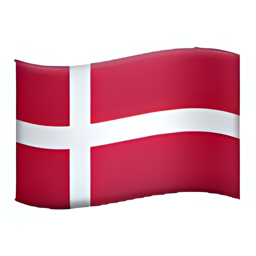
Name: flag for denmark
Emoji: 🇩🇰
Group: Flags
Sub-group: country-flag